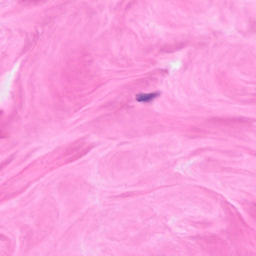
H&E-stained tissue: Breast